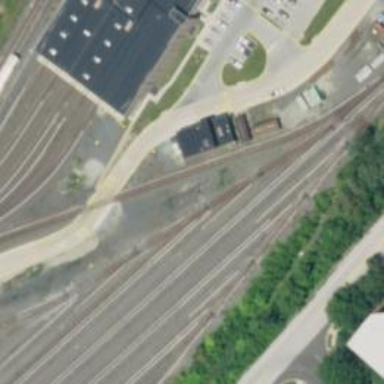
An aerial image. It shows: Electrified rail in service yard.